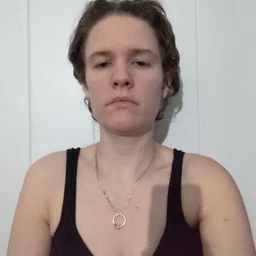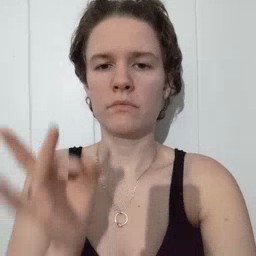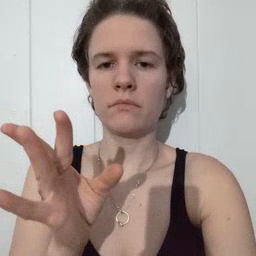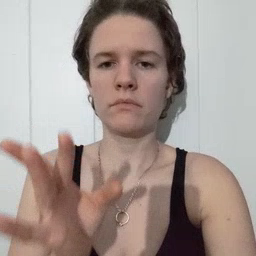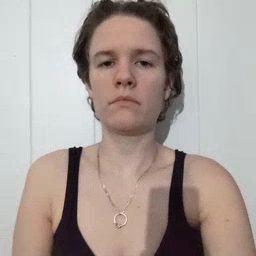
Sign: hate